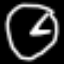
Label: clock